Question: I have created a subclass of 'Shape' that contains paired 'GraphicsPath' and 'GraphicsStroke' objects. The class has a public method for retrieving the shape as a bitmap for passage to a Pixelbender kernel - the method is as follows:
'''
public function GetBitmap():Bitmap{
var bmpData:BitmapData = new BitmapData(this.width, this.height, true, 0x00FFFFFF);
bmpData.draw(this);
return new Bitmap(bmpData);
}
'''
To test these, I have the following code:
'''
var v:Vector.<Number> = new <Number>[10,10,50,10,50,50]; //defines GraphicsPath.data to be used
var wave:CustomWave = new CustomWave(v,0xff0000); //constructor for the subclass
wave.Refresh(); //clears the Shape and redraws the GraphicsPath
//adds as shape
addChild(wave);
//adds as bitmap
var bmp:Bitmap = wave.GetBitmap()
addChild(bmp);
'''
The visual output from both:

Any idea what could be causing the difference?
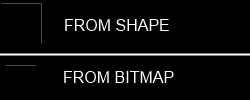
Answer: It's a long story, how to work with 'width' and 'height', if you don't want any problems, draw your path from (0,0) or you can modify your function:
'''
public function GetBitmap():Bitmap {
var bounds: Rectangle = getBounds(this);
var bmpData:BitmapData = new BitmapData(bounds.width, bounds.height, true, 0);
bmpData.draw(this, new Matrix(1, 0, 0, 1, -bounds.x, -bounds.y));
return new Bitmap(bmpData);
}
'''